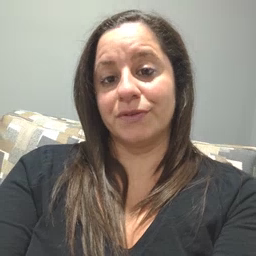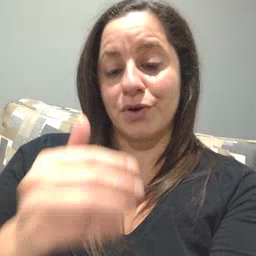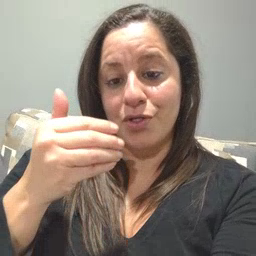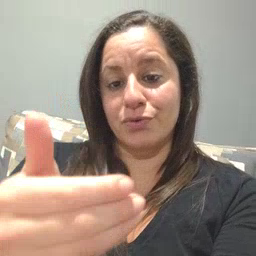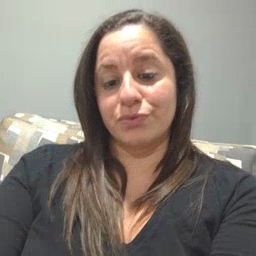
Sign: close